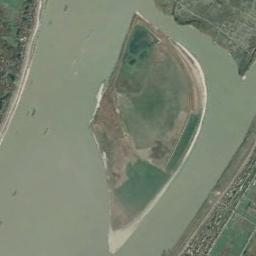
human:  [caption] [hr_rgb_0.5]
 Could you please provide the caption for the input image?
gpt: Many trees are on the island .

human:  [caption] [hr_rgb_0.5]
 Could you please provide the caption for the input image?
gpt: A shuttle-shaped island surrounded by turquoise waters between the two banks  The island is a green and yellow intersecting field .

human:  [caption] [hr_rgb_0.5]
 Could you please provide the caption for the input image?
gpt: The whole island is green .

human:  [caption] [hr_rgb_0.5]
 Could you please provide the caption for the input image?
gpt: The central island has some vegetation and the color of the river is yellow .

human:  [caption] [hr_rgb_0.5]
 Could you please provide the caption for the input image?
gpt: There are green lawns on the island in a river .